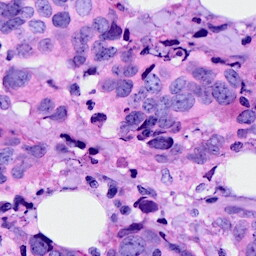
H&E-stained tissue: Breast